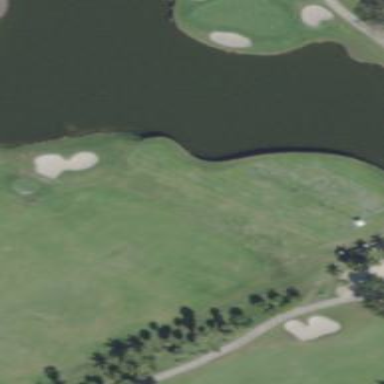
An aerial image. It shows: Golf fairway surrounded by grass.